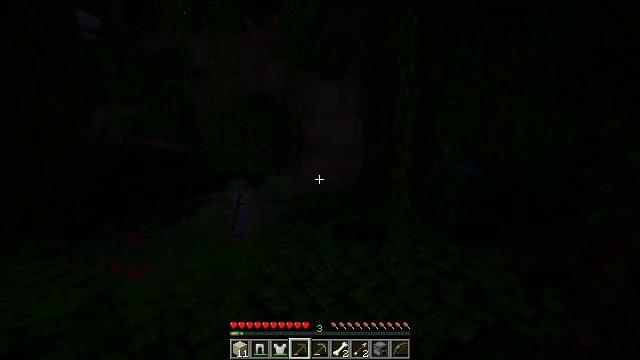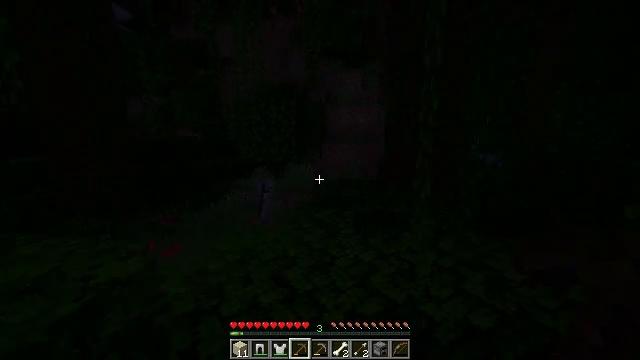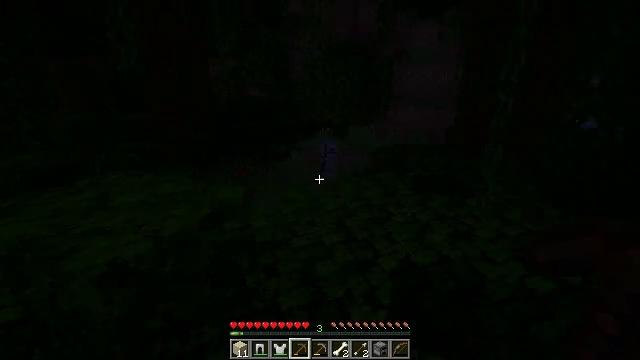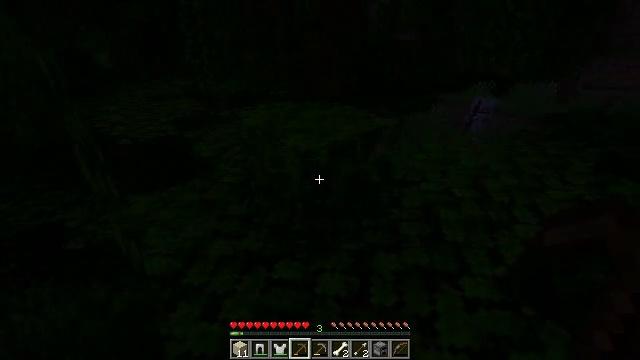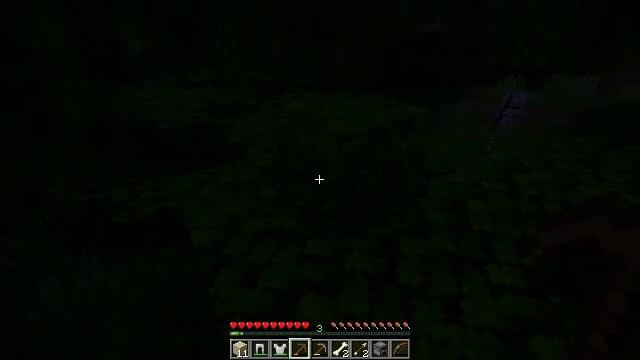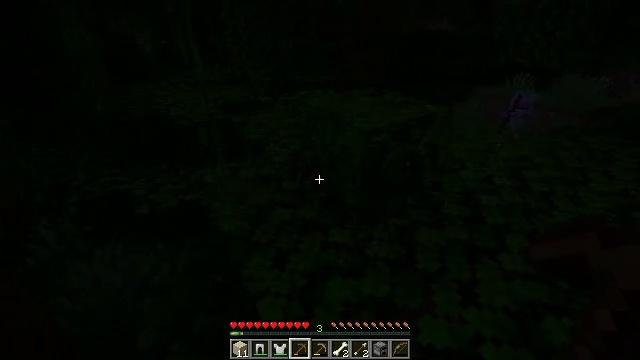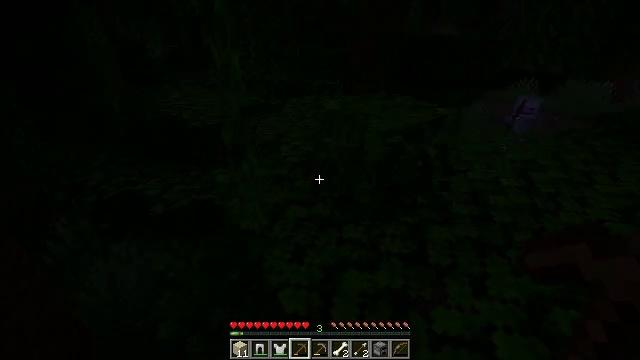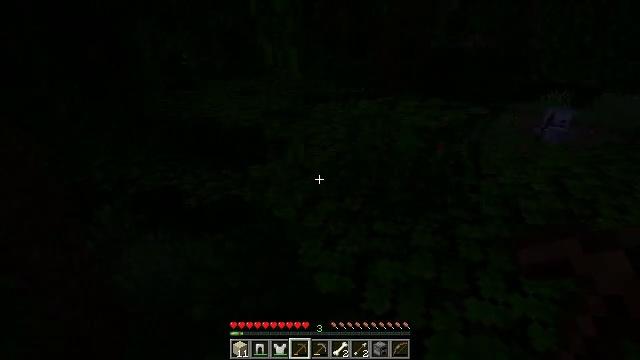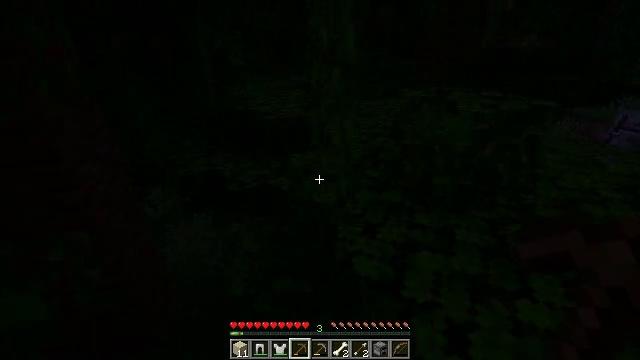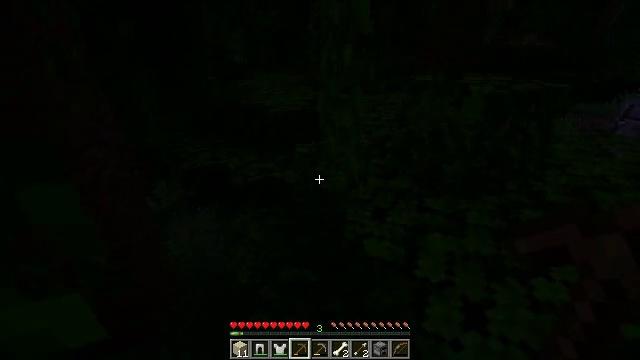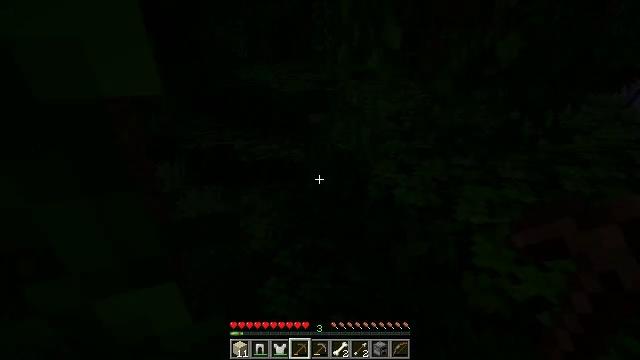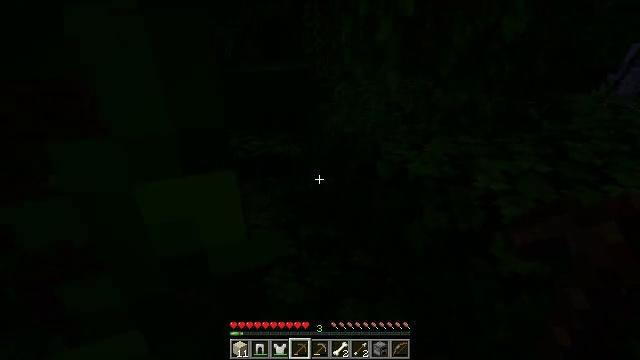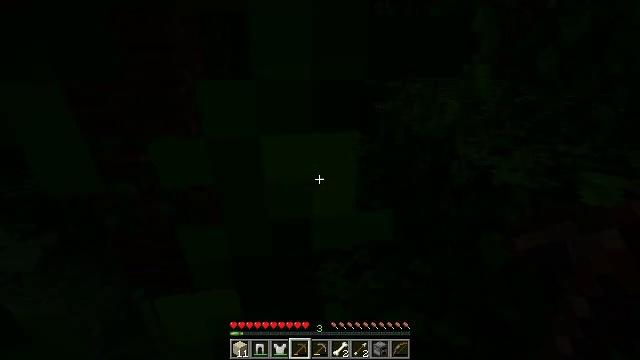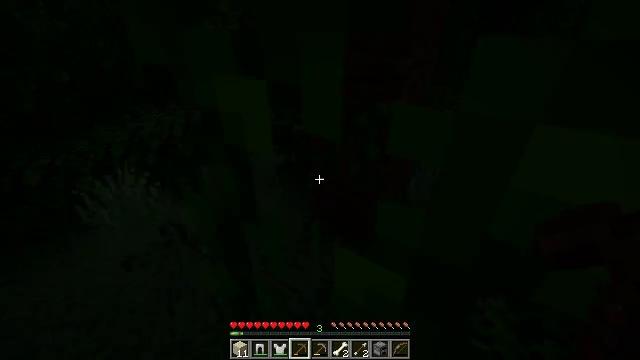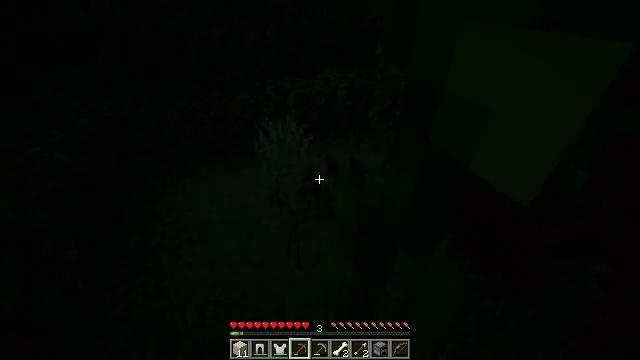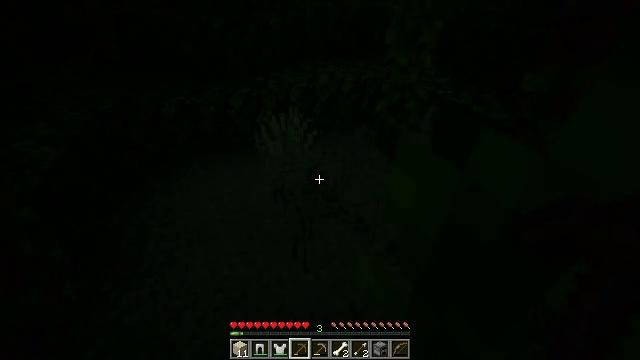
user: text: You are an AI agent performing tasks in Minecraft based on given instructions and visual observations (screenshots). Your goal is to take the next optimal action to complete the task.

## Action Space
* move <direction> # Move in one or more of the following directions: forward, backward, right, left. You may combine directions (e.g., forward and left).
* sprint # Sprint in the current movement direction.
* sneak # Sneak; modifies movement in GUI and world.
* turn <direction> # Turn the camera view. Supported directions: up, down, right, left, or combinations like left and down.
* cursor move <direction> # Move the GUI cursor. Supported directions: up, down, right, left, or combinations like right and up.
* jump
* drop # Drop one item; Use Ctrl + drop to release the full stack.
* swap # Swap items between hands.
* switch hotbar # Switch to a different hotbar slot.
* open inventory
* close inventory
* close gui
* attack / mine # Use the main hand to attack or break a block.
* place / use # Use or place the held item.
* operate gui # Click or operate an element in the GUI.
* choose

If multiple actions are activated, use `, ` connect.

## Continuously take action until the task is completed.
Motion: motion action
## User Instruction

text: Mine the cocoa pods for beans.
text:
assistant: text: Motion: move back, turn left and down
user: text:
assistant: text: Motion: move back, turn left and down
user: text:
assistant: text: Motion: move back and move left, turn left and down
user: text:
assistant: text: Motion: move back and move left, turn left and down
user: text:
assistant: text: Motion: move back and move left, turn left
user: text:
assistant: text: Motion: move back and move left
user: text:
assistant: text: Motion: move back and move left, turn left and up
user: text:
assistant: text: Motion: move left, turn left
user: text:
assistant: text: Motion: move forward and move left
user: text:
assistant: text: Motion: move forward and move left
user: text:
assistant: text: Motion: move forward and move left, turn right and up
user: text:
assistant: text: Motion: move forward and move left, turn left
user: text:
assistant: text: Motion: move forward and move left, turn left and down
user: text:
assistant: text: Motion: move forward and move left, turn left and down
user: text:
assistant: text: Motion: move forward and move left
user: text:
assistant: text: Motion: move forward and move left
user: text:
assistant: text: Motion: move forward and move left, turn up
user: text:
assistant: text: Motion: move forward and move left, turn right and up
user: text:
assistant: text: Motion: move forward
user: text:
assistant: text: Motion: move forward, turn up
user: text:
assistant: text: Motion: move forward, turn up
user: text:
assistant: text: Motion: move forward, turn left and up
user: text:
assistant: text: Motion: move forward, turn left and up
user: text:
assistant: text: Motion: move forward, turn up
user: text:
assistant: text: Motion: move forward, turn right and up
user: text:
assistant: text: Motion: move forward, turn up
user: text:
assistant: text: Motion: move forward
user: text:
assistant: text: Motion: move forward
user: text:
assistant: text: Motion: move forward
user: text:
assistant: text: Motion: move forward, turn right